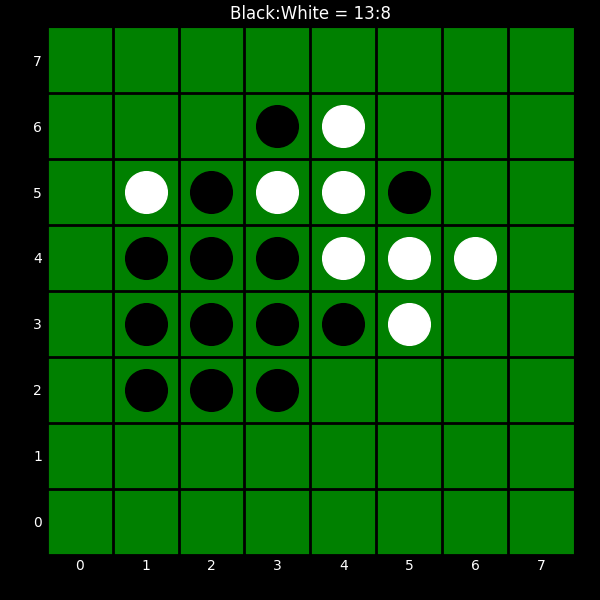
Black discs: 13
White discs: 8